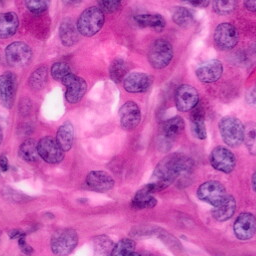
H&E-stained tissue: Pancreatic